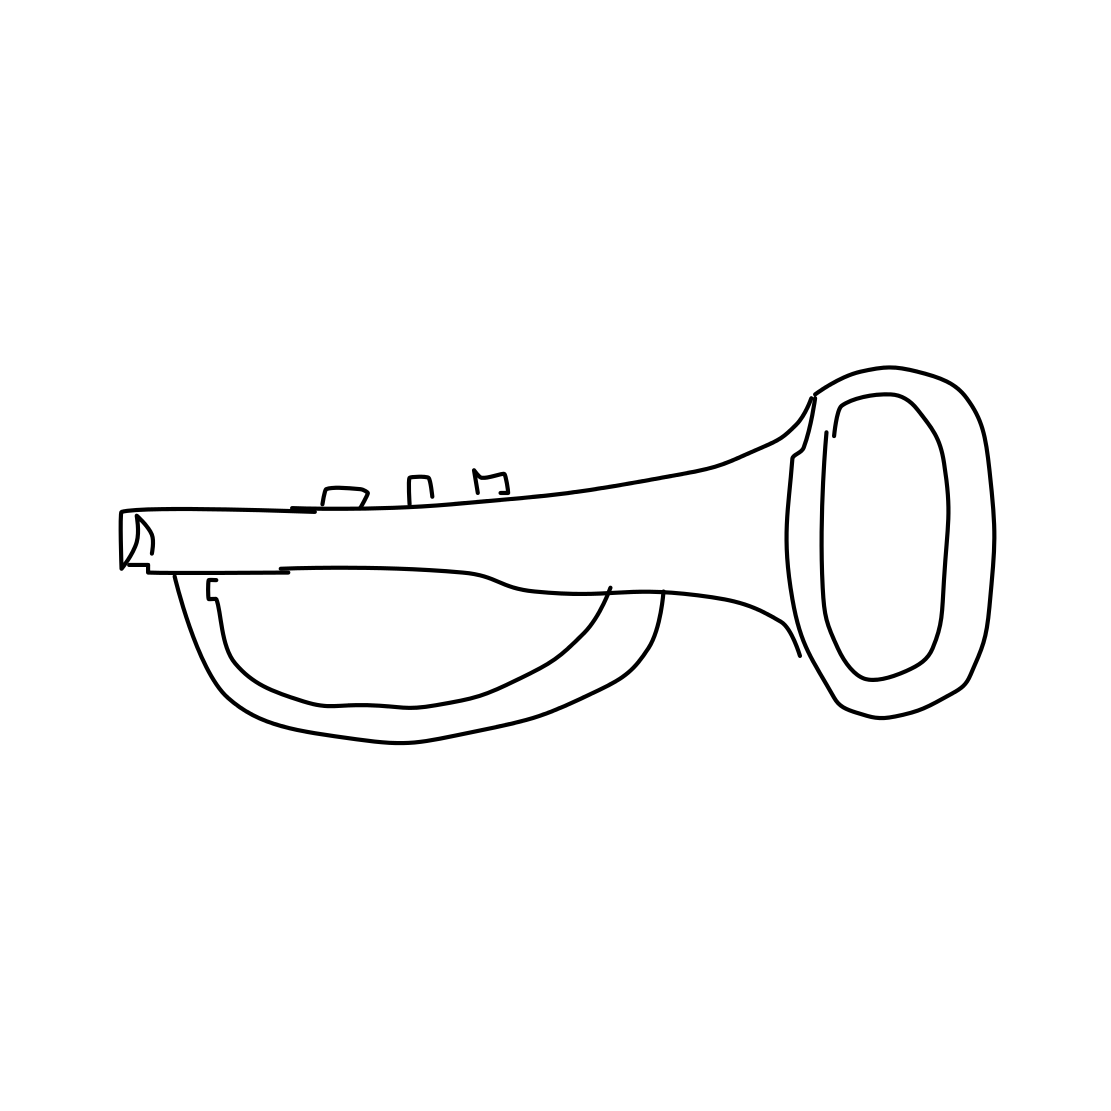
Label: trumpet